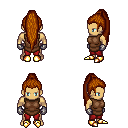
a pixel art fantasy rpg character, male body template, human, tanned skin, brown tunic, red pants, brunette extra-long topknot hairstyle, metal gloves, gold boots, four views (front, back, left, right), 2x2 character sprite sheet, small pixel art, hard edges, no anti-aliasing